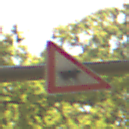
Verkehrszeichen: ViehtriebLinks
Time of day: Midday
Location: Outdoor (Nature)
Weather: PartlyCloudy
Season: NotSpecified
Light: Natural